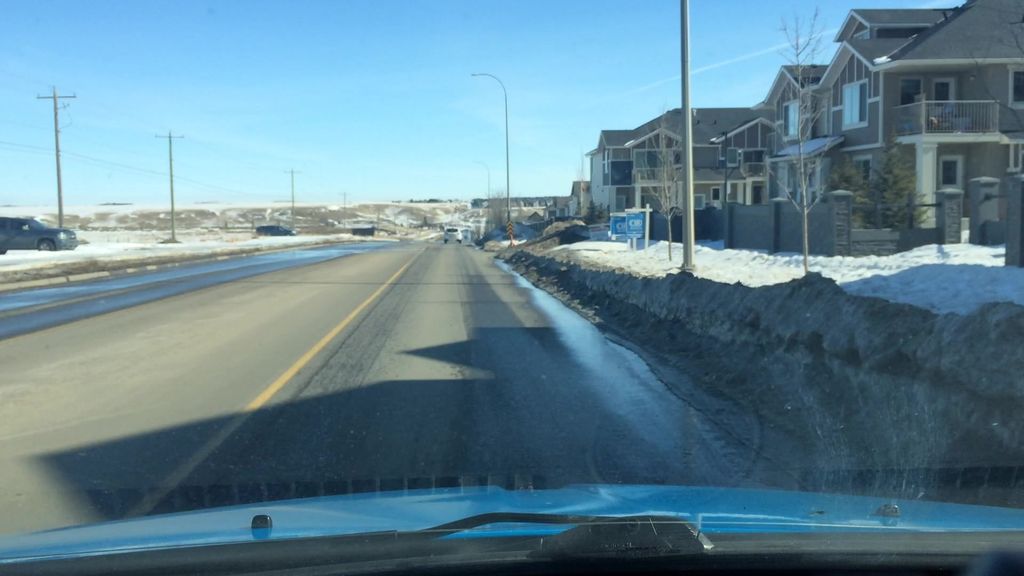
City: calgary